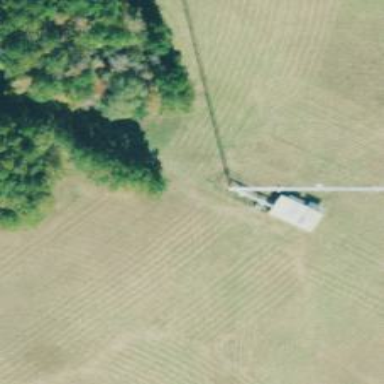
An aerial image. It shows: Man-made mast used for communication purposes.